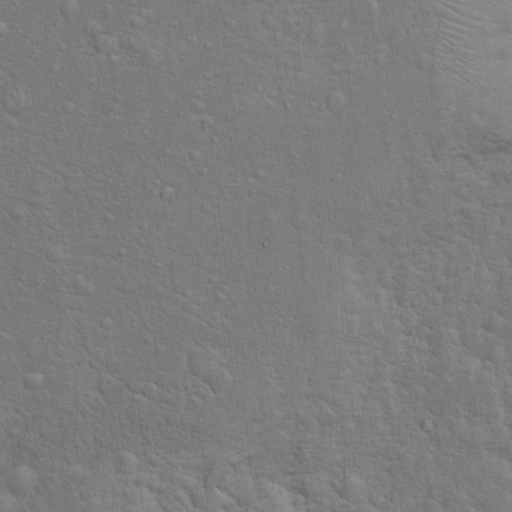
Classes present: Background, Cone